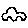
Label: car